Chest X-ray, AP view. Patient: 17 years old, sex F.
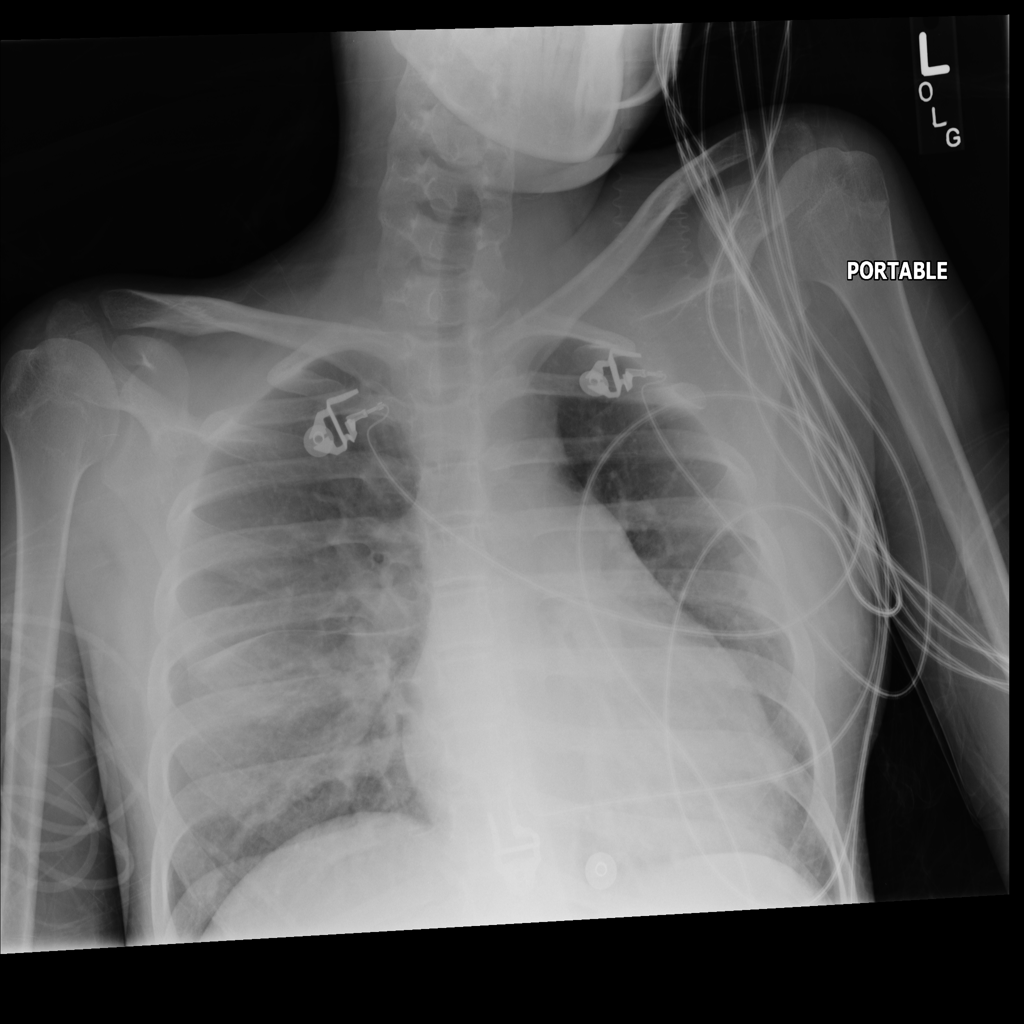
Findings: Infiltration